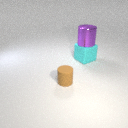
small brown rubber cylinder to the left of large cyan rubber cube